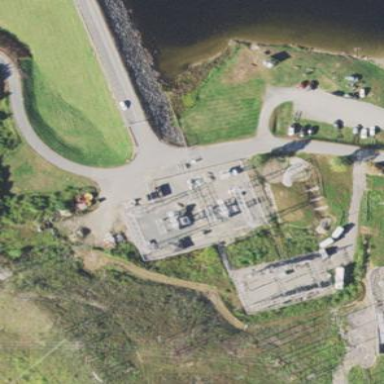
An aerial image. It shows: Distribution-level power substation.